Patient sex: F
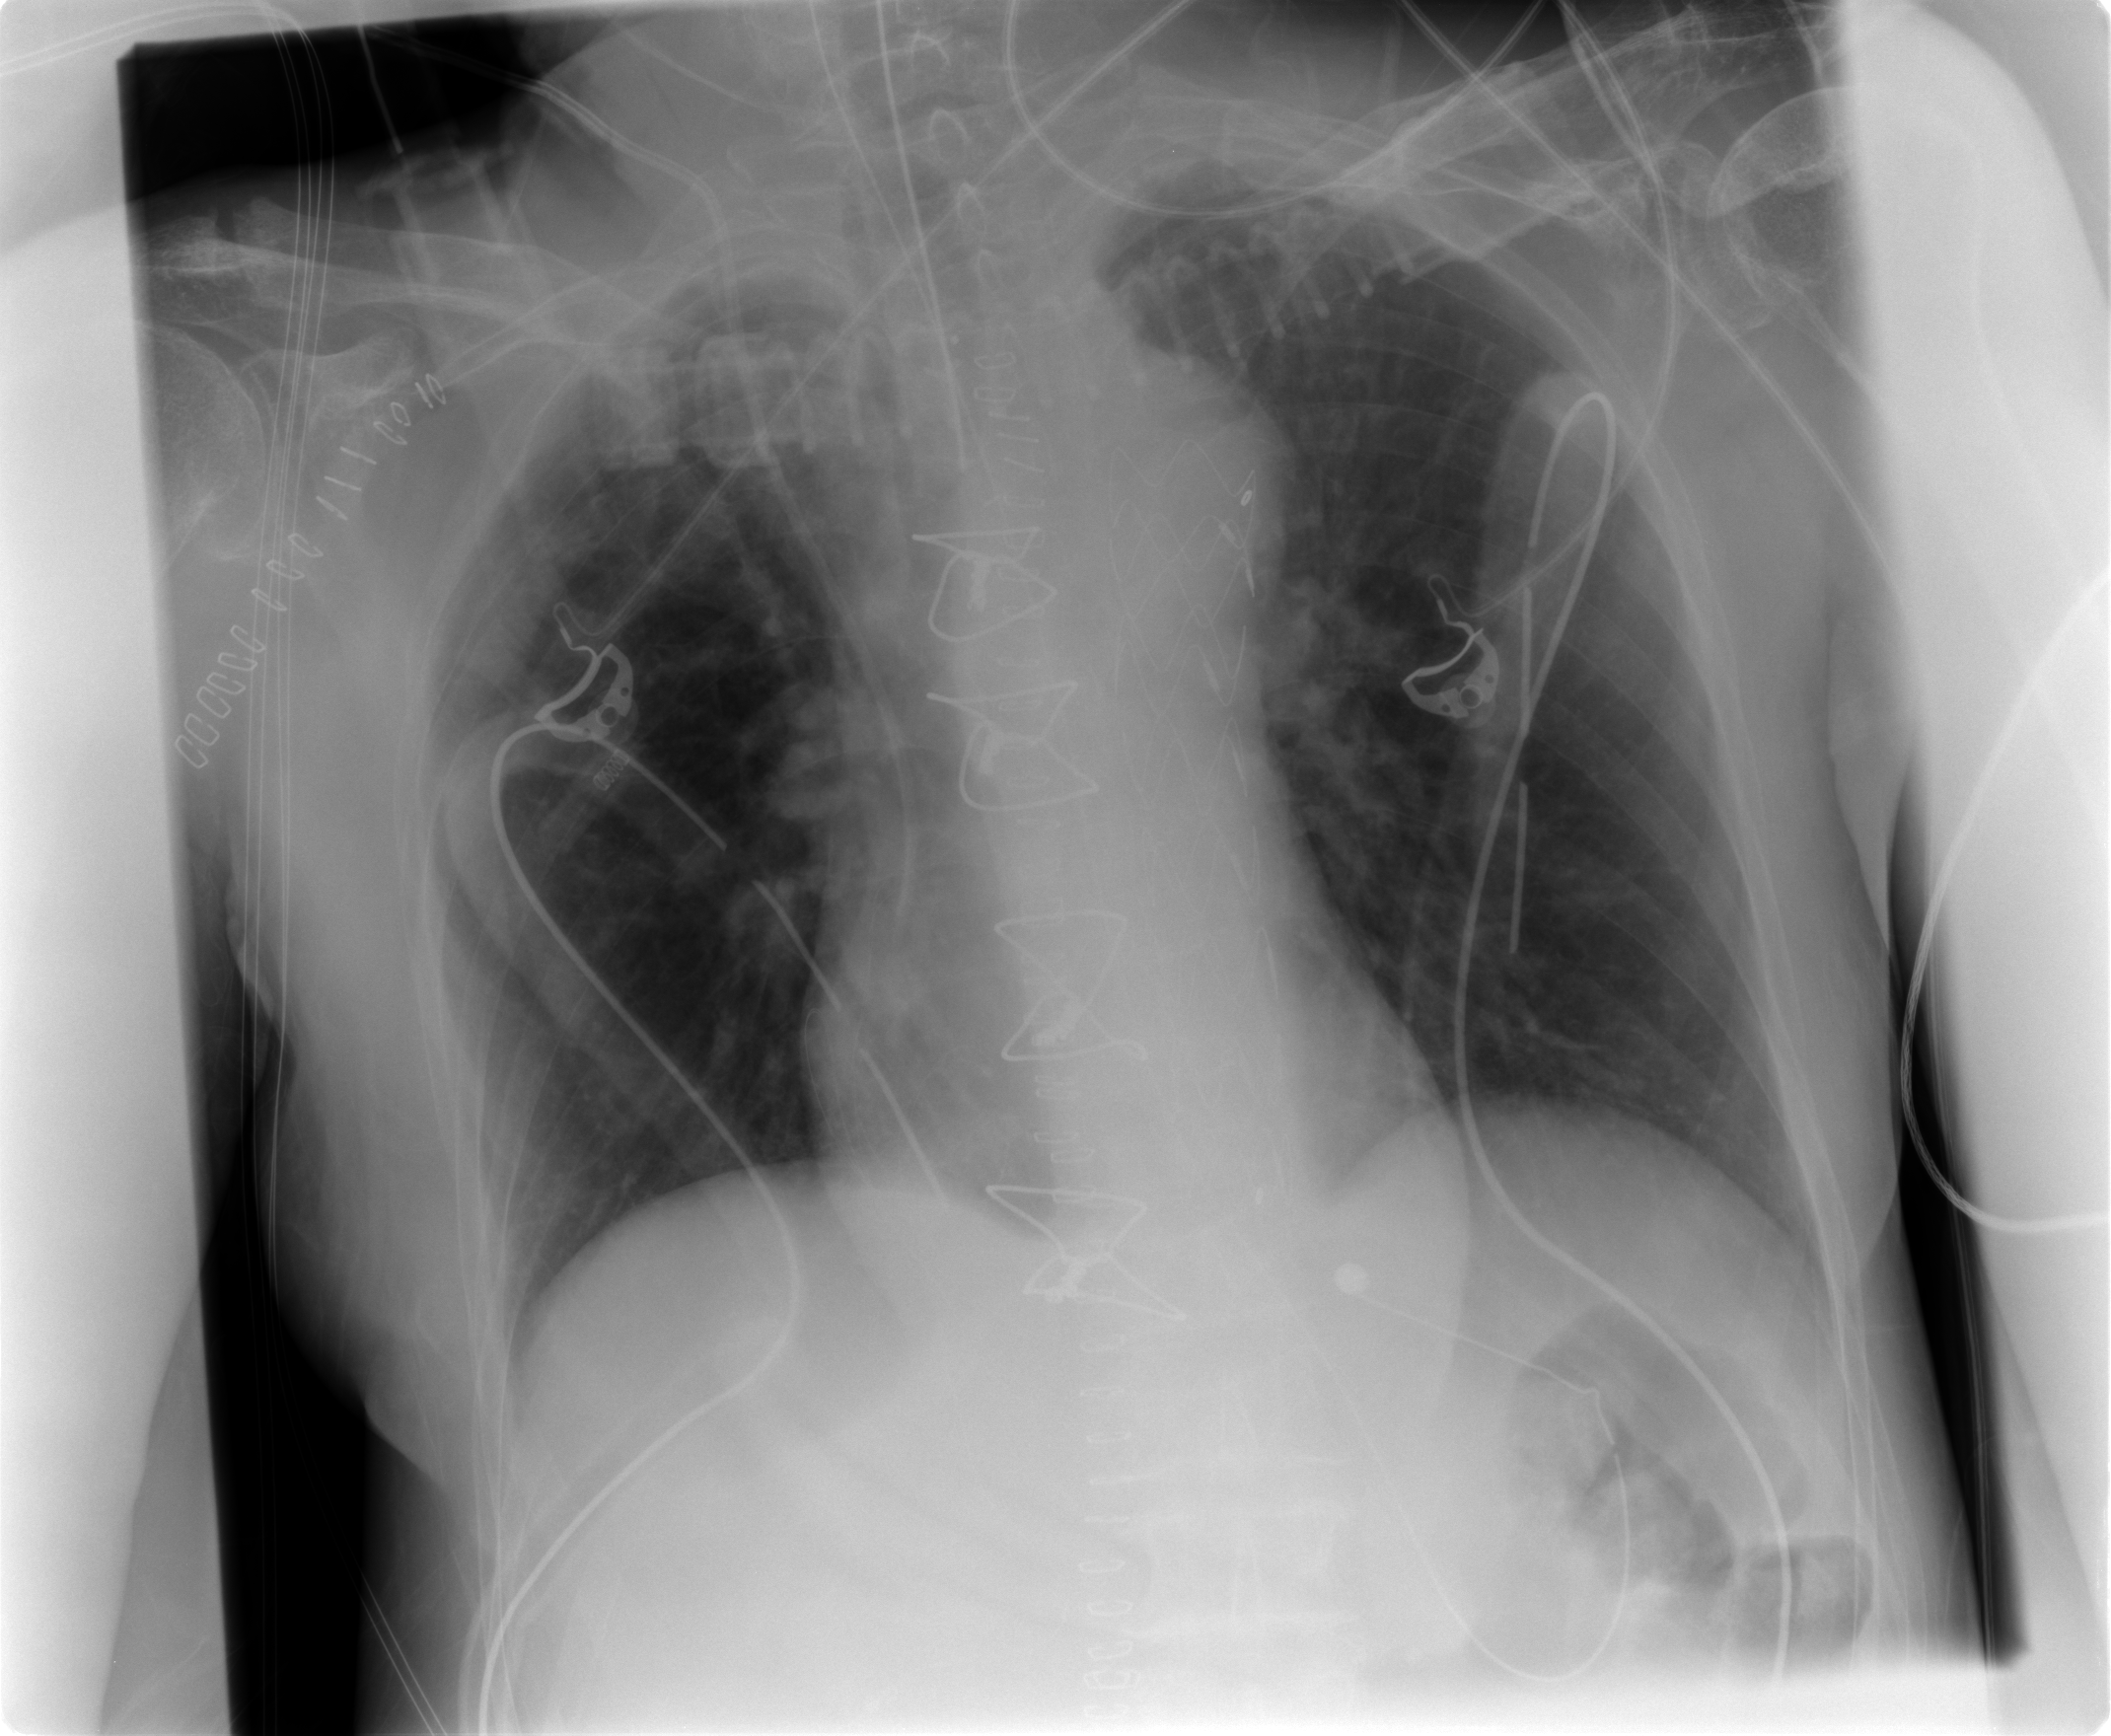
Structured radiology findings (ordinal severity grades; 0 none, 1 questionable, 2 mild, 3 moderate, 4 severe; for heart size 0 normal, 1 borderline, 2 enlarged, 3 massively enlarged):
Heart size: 0
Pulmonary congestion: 2
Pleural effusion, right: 0
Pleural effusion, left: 0
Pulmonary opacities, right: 0
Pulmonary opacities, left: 2
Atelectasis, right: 0
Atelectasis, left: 0